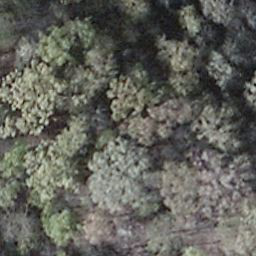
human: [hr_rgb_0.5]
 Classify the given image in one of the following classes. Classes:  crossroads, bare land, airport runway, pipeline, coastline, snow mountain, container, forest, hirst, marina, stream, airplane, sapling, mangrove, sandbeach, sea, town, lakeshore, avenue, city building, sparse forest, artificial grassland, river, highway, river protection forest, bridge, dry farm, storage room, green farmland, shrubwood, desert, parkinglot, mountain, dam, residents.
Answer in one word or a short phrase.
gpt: shrubwood